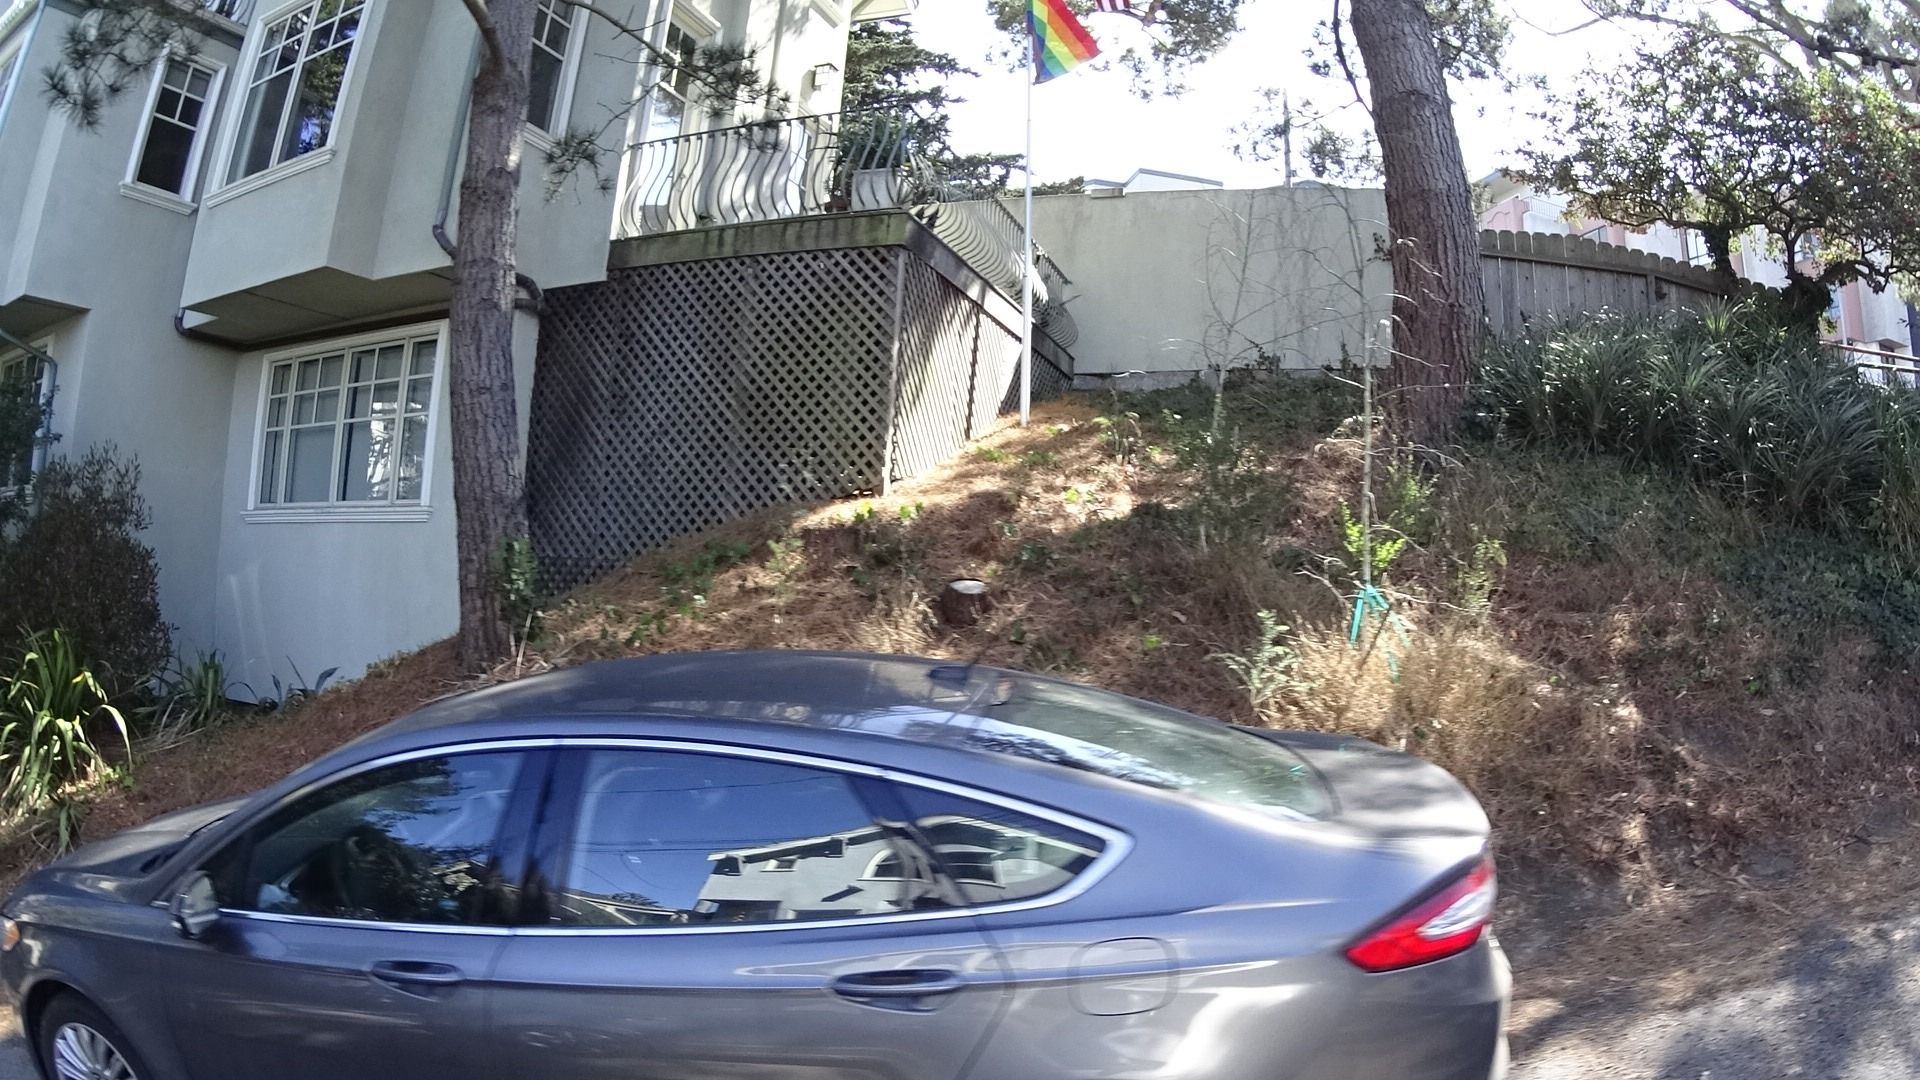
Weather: clear
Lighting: day
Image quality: good
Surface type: walking surface
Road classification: residential, service, footway
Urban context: urban centre
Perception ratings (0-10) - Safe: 4, Lively: 3.37, Beautiful: 5.69, Boring: 4.96, Depressing: 2.83, Wealthy: 4.33